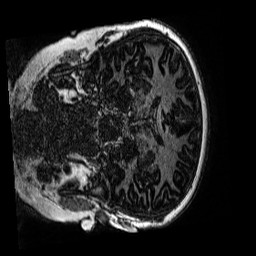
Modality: MP2RAGE
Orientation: coronal
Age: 10
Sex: male
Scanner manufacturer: siemens
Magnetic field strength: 3 T
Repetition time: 4 s
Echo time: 0.00299 s